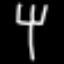
Label: fork